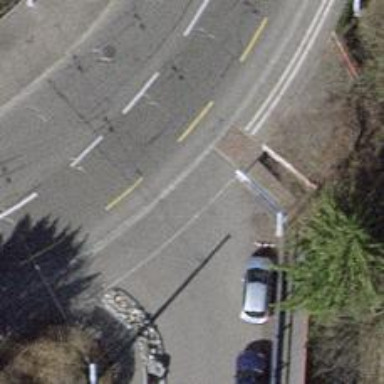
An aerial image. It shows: Unmarked crossing with traffic calming table.